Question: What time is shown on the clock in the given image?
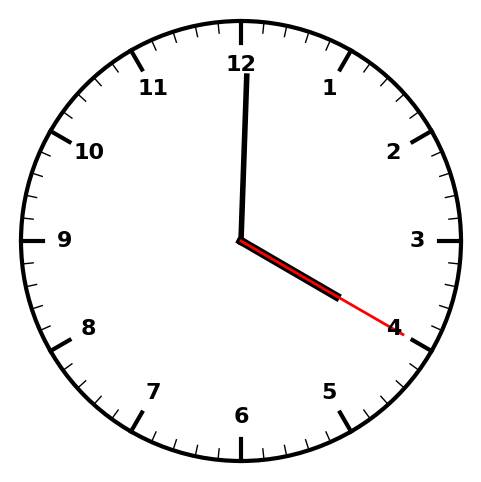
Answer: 04:00:20